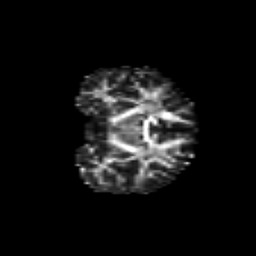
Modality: FA
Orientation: coronal
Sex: female
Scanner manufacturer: siemens
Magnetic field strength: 3 T
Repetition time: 5 s
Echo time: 0.071 s